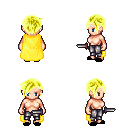
a pixel art fantasy rpg character, female body template, human, light skin, yellow cape, metal pants, gold pixie cut hairstyle, black slippers, dagger, four views (front, back, left, right), 2x2 character sprite sheet, small pixel art, hard edges, no anti-aliasing